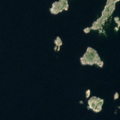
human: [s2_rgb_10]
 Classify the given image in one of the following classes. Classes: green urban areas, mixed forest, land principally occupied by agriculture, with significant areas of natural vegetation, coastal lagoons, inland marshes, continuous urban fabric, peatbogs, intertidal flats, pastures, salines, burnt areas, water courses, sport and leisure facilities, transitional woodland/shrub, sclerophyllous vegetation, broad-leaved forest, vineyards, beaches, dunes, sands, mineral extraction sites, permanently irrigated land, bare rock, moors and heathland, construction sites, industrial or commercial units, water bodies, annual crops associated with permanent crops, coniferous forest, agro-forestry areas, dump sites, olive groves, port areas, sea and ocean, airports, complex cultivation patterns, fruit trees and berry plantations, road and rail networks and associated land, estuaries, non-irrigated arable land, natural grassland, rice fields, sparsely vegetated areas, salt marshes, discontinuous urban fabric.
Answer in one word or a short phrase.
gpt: sea and ocean